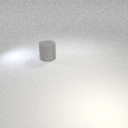
large gray rubber cylinder